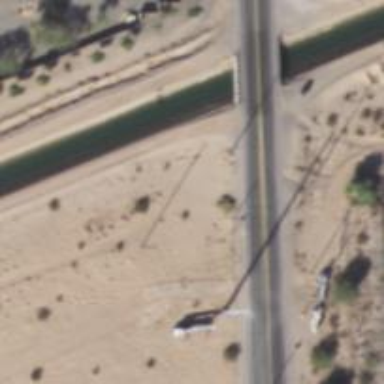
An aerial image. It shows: Power pole.